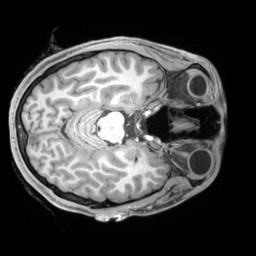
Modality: T1w
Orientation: axial
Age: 27
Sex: male
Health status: ill
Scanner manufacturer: siemens
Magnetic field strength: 3 T
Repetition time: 2.2 s
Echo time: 0.00218 s